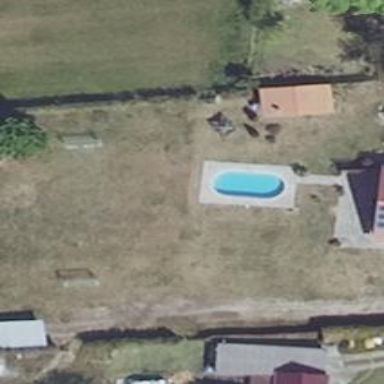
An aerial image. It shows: Swimming pool located in leisure land.